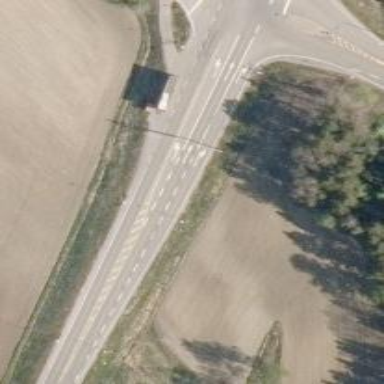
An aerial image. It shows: Secondary road with asphalt surface.